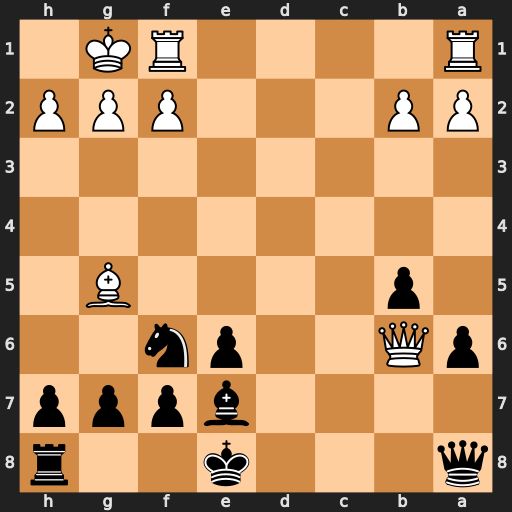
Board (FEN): q3k2r/4bppp/pQ2pn2/1p4B1/8/8/PP3PPP/R4RK1
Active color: b
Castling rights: k
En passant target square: -
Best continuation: Nd5 Qd4 Bxg5 Qxg7 Bf6